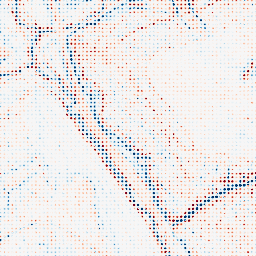
Category: edge_preserving
Decomposition family: anisotropic_diffusion
Decomposition parameters: iterations: 50
kappa: 50
gamma: 0.05
Upsampling method: sinc_blackman
Upsampling parameters: scale: 8
kernel_size: 4
Upsampling scale: 8